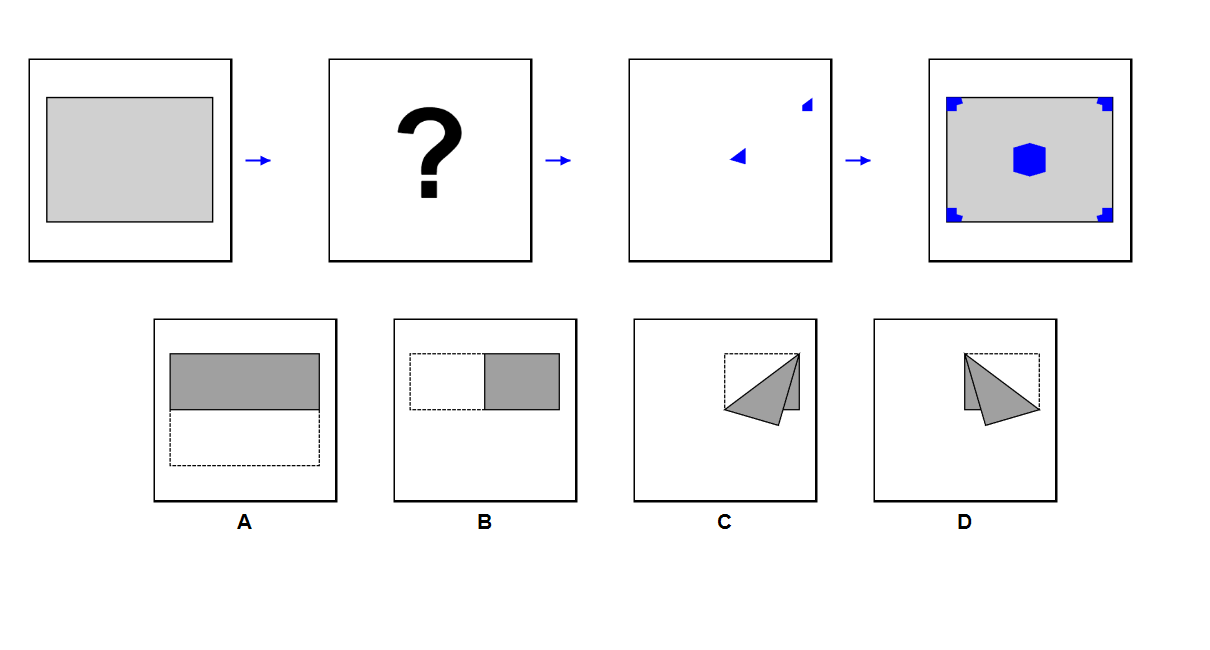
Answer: D